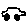
Label: car